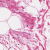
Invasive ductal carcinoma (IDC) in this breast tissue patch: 0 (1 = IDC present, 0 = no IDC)